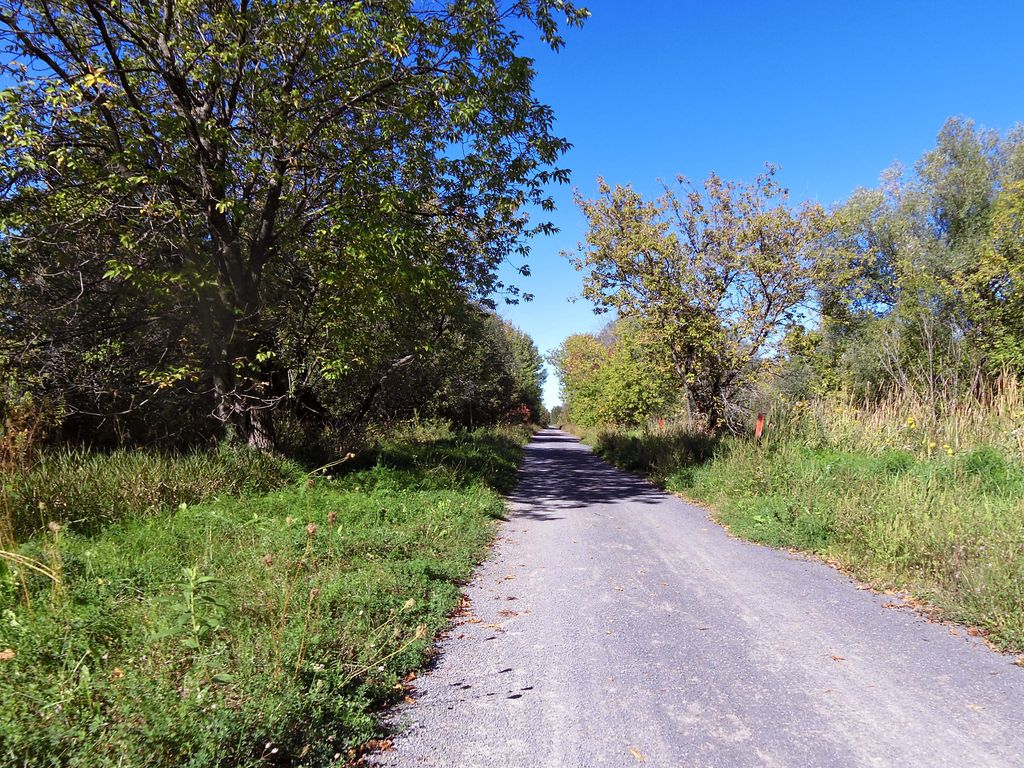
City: ottawa-gatineau